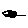
Label: car